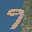
Label: 9